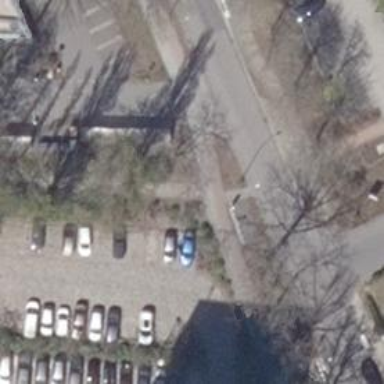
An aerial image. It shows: Bicycle rental facility.